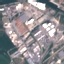
Label: Industrial